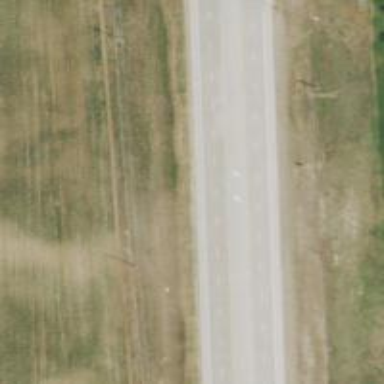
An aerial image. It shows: Asphalt road designated as trunk highway.